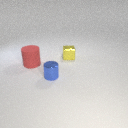
large red rubber cylinder to the left of small blue metal cylinder